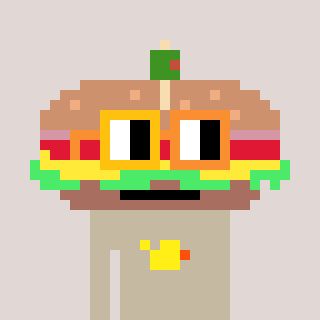
a pixel art character with square yellow and orange glasses, a sandwich-shaped head and a bege-colored body on a warm background